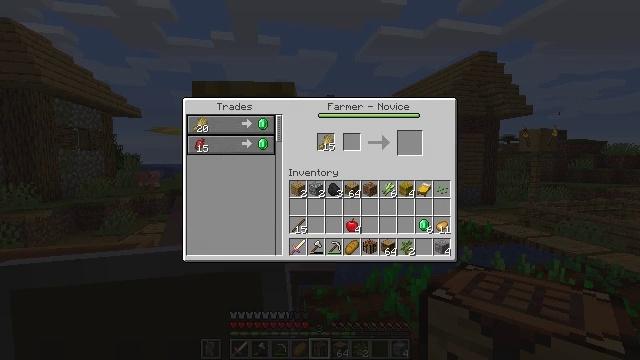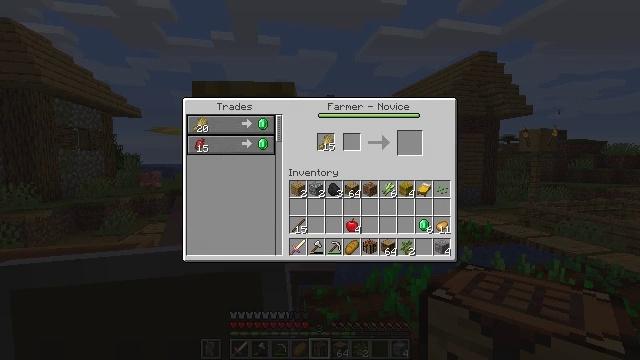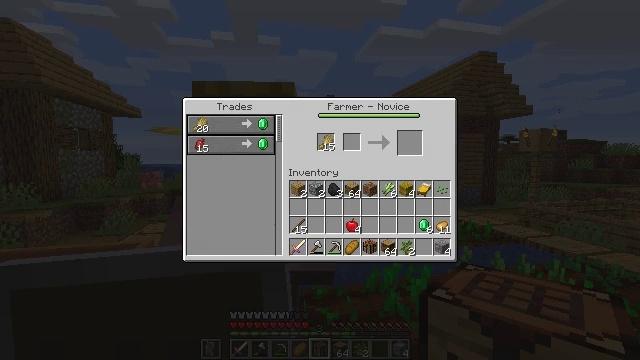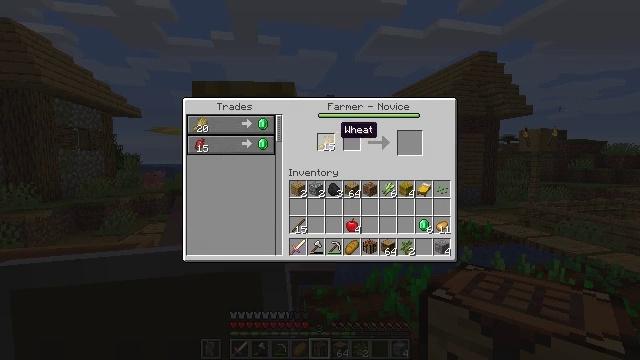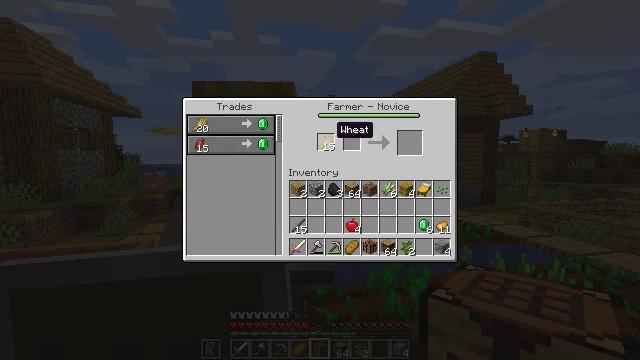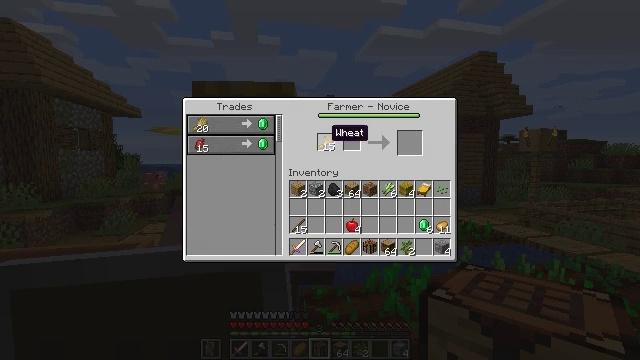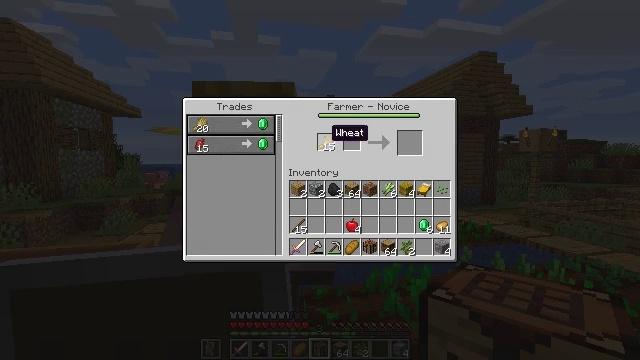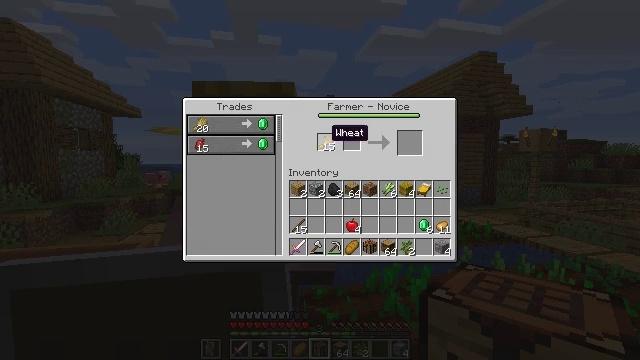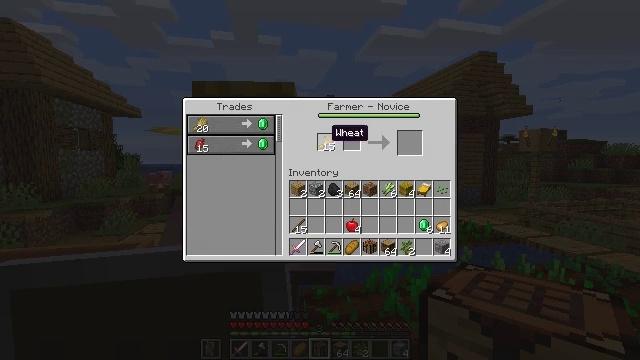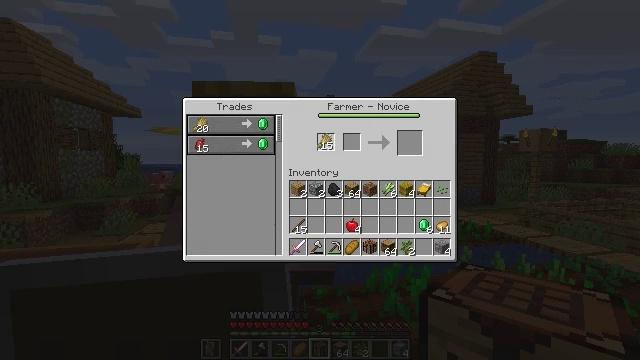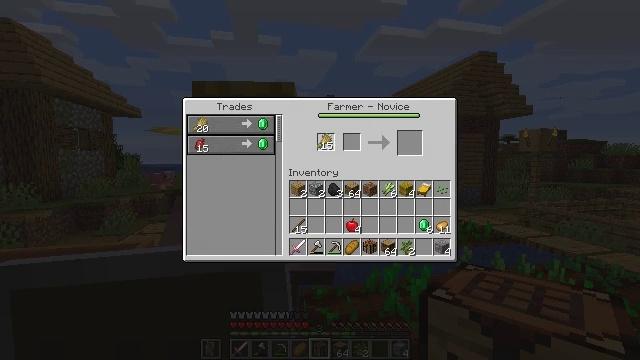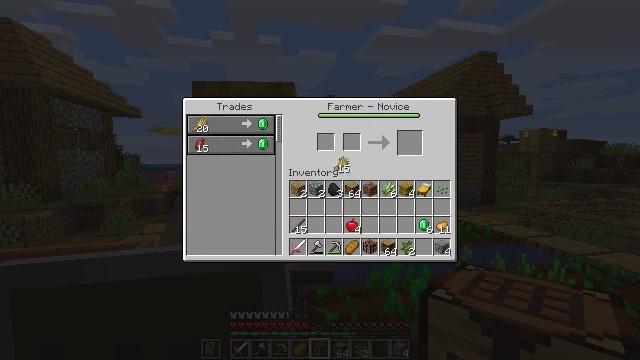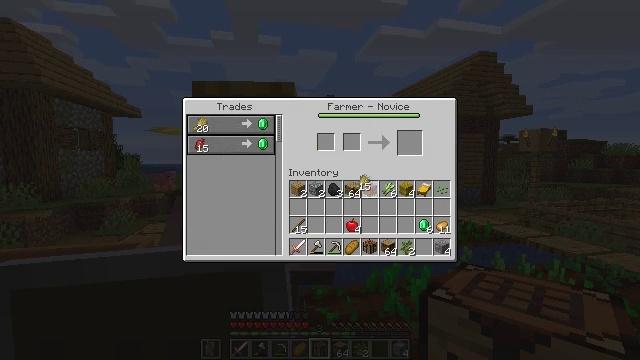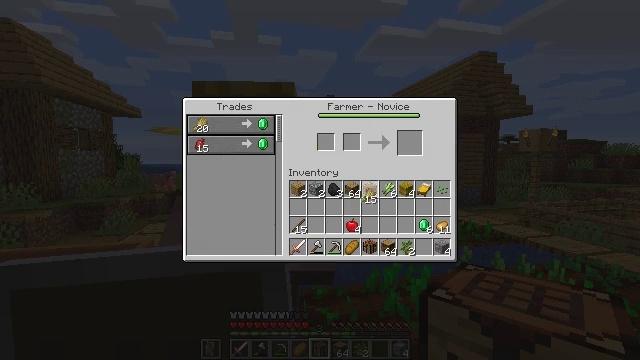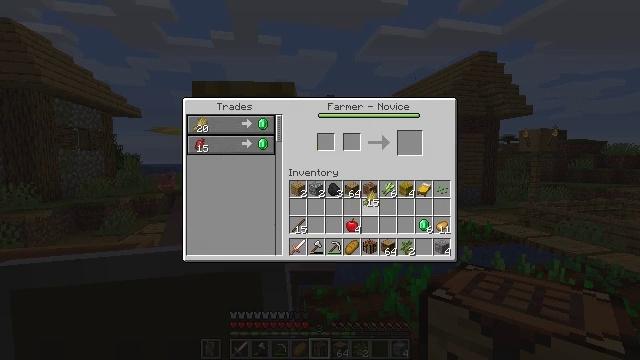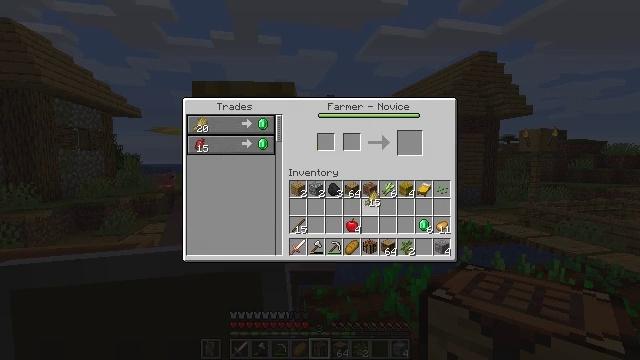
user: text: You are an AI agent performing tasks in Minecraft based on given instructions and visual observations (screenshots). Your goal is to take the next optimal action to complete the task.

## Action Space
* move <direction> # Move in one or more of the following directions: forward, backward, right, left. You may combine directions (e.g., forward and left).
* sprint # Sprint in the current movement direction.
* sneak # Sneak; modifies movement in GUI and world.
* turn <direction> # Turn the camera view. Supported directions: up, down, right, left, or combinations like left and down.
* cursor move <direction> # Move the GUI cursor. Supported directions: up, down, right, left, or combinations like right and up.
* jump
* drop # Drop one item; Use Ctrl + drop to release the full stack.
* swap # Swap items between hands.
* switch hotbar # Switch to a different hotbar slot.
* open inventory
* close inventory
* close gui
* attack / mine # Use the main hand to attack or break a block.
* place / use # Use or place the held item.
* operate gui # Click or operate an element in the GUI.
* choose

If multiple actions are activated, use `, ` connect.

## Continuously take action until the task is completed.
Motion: motion action
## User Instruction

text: Create wheat through crafting.
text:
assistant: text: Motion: no_op
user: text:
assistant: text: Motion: no_op
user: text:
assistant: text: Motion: no_op
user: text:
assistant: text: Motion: no_op
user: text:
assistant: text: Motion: no_op
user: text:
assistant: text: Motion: no_op
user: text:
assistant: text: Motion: no_op
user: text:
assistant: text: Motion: no_op
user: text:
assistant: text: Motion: operate gui
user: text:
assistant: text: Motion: operate gui
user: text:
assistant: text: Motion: cursor move right and down, operate gui
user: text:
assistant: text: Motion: cursor move right and down
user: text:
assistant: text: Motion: cursor move down
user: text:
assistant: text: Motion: no_op
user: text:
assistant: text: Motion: no_op
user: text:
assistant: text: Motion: operate gui
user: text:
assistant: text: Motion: operate gui
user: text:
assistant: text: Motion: no_op
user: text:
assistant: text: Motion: no_op
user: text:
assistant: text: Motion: no_op
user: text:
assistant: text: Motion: no_op
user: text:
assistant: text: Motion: no_op
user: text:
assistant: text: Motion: no_op
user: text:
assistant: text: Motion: cursor move right
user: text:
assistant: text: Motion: close gui
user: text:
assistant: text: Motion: turn right
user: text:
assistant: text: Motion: no_op
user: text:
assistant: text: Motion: open inventory
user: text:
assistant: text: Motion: open inventory
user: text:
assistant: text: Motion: cursor move right, open inventory